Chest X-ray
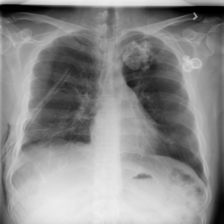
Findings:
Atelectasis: negative
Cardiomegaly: negative
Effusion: negative
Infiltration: negative
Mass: positive
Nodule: negative
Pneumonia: negative
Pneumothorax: negative
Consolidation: negative
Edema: negative
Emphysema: positive
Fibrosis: negative
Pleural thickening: negative
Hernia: negative